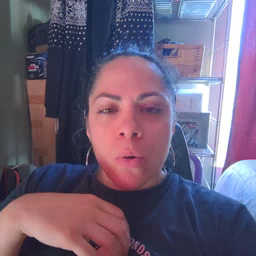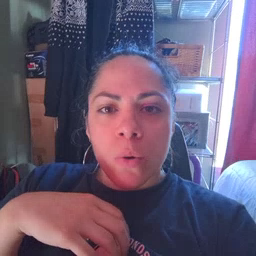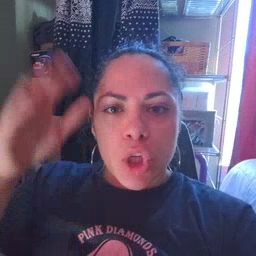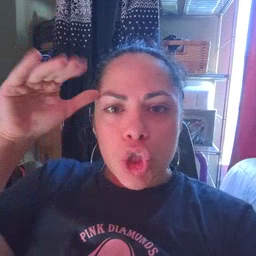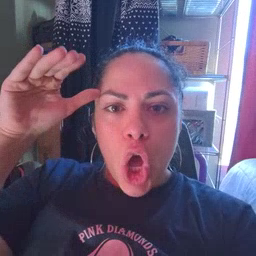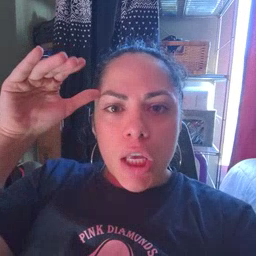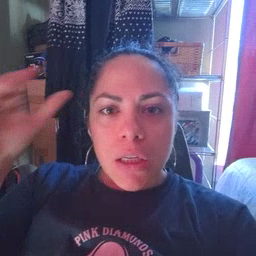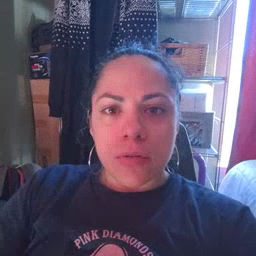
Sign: donkey